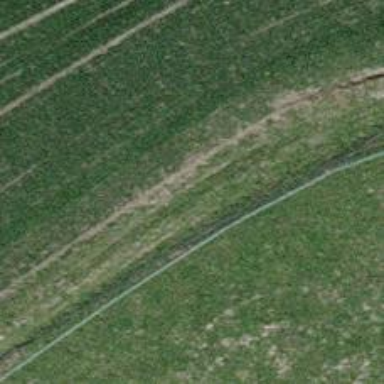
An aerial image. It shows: Grass track road with grade 5 tracktype.